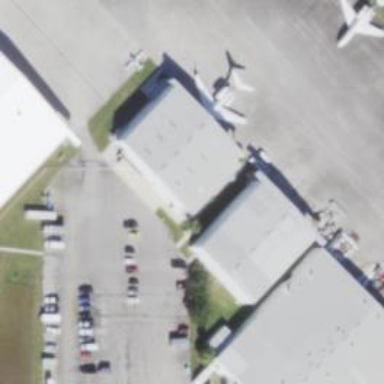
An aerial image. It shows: Hangar building at airport.